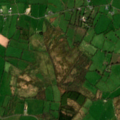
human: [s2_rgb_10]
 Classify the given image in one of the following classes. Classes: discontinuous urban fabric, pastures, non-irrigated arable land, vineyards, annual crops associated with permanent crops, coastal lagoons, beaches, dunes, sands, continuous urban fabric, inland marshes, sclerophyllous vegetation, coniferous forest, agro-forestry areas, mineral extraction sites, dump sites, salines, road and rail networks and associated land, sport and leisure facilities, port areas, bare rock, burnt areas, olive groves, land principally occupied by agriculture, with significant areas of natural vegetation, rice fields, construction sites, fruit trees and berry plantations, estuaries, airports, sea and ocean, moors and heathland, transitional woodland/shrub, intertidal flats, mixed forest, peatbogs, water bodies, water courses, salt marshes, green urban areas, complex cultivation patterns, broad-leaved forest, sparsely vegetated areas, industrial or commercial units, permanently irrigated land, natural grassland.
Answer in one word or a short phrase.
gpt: pastures, land principally occupied by agriculture, with significant areas of natural vegetation